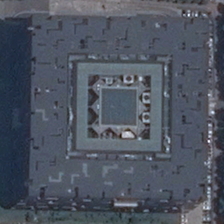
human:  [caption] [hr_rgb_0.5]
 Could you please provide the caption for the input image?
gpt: some green trees are near a square center building .

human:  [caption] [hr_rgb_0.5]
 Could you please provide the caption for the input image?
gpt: some green trees are near a square center building .

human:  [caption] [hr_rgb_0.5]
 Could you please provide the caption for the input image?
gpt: some green trees are near a square center building .

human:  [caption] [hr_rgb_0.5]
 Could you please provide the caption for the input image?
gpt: some green trees are near a square center building .

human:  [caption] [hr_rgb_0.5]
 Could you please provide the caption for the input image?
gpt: some green trees are near a square center building .